You are looking at the unprocessed time series of a bearing vibration snapshot. Determine the bearing's health state. Answer with exactly one of: normal, inner_race, outer_race, ball.
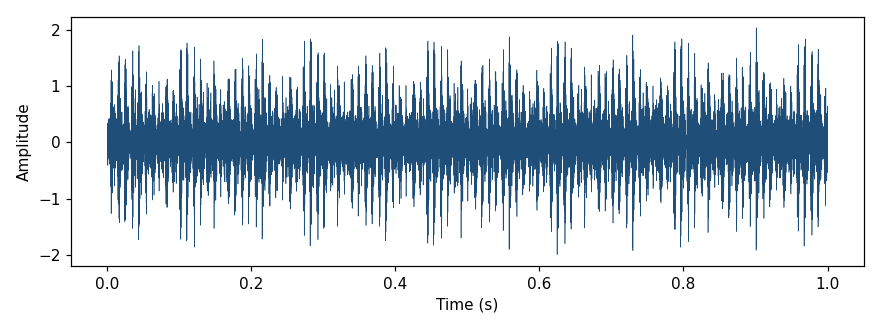
Answer: outer_race